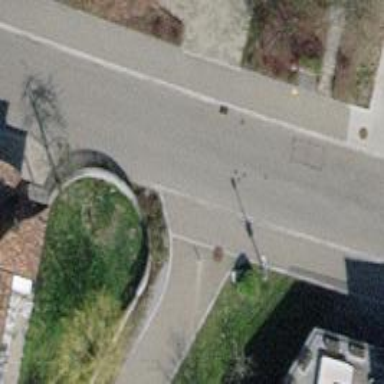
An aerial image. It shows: Bollard barrier.